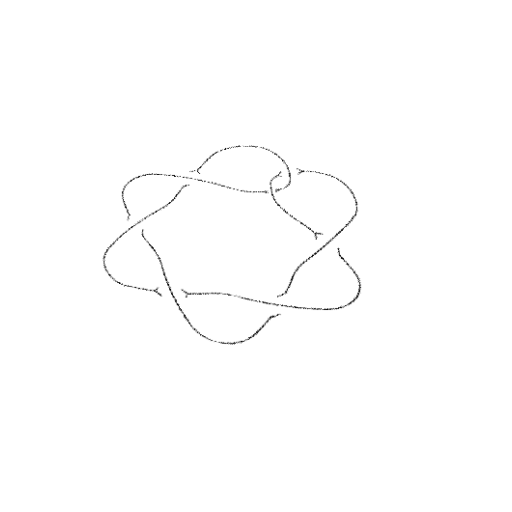
Crossing number: 7